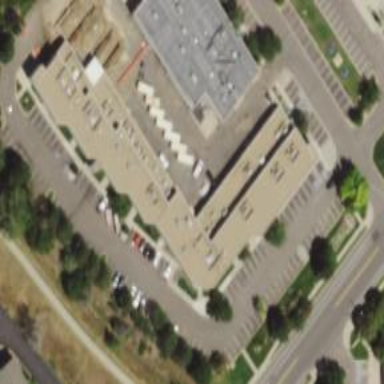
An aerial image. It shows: Commercial building.